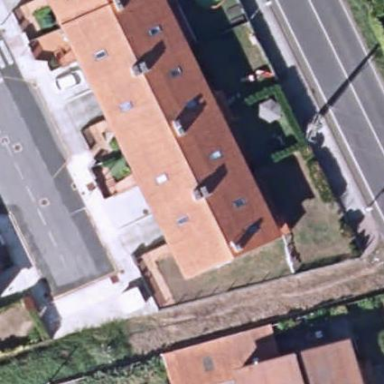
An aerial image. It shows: Simple house.